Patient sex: M
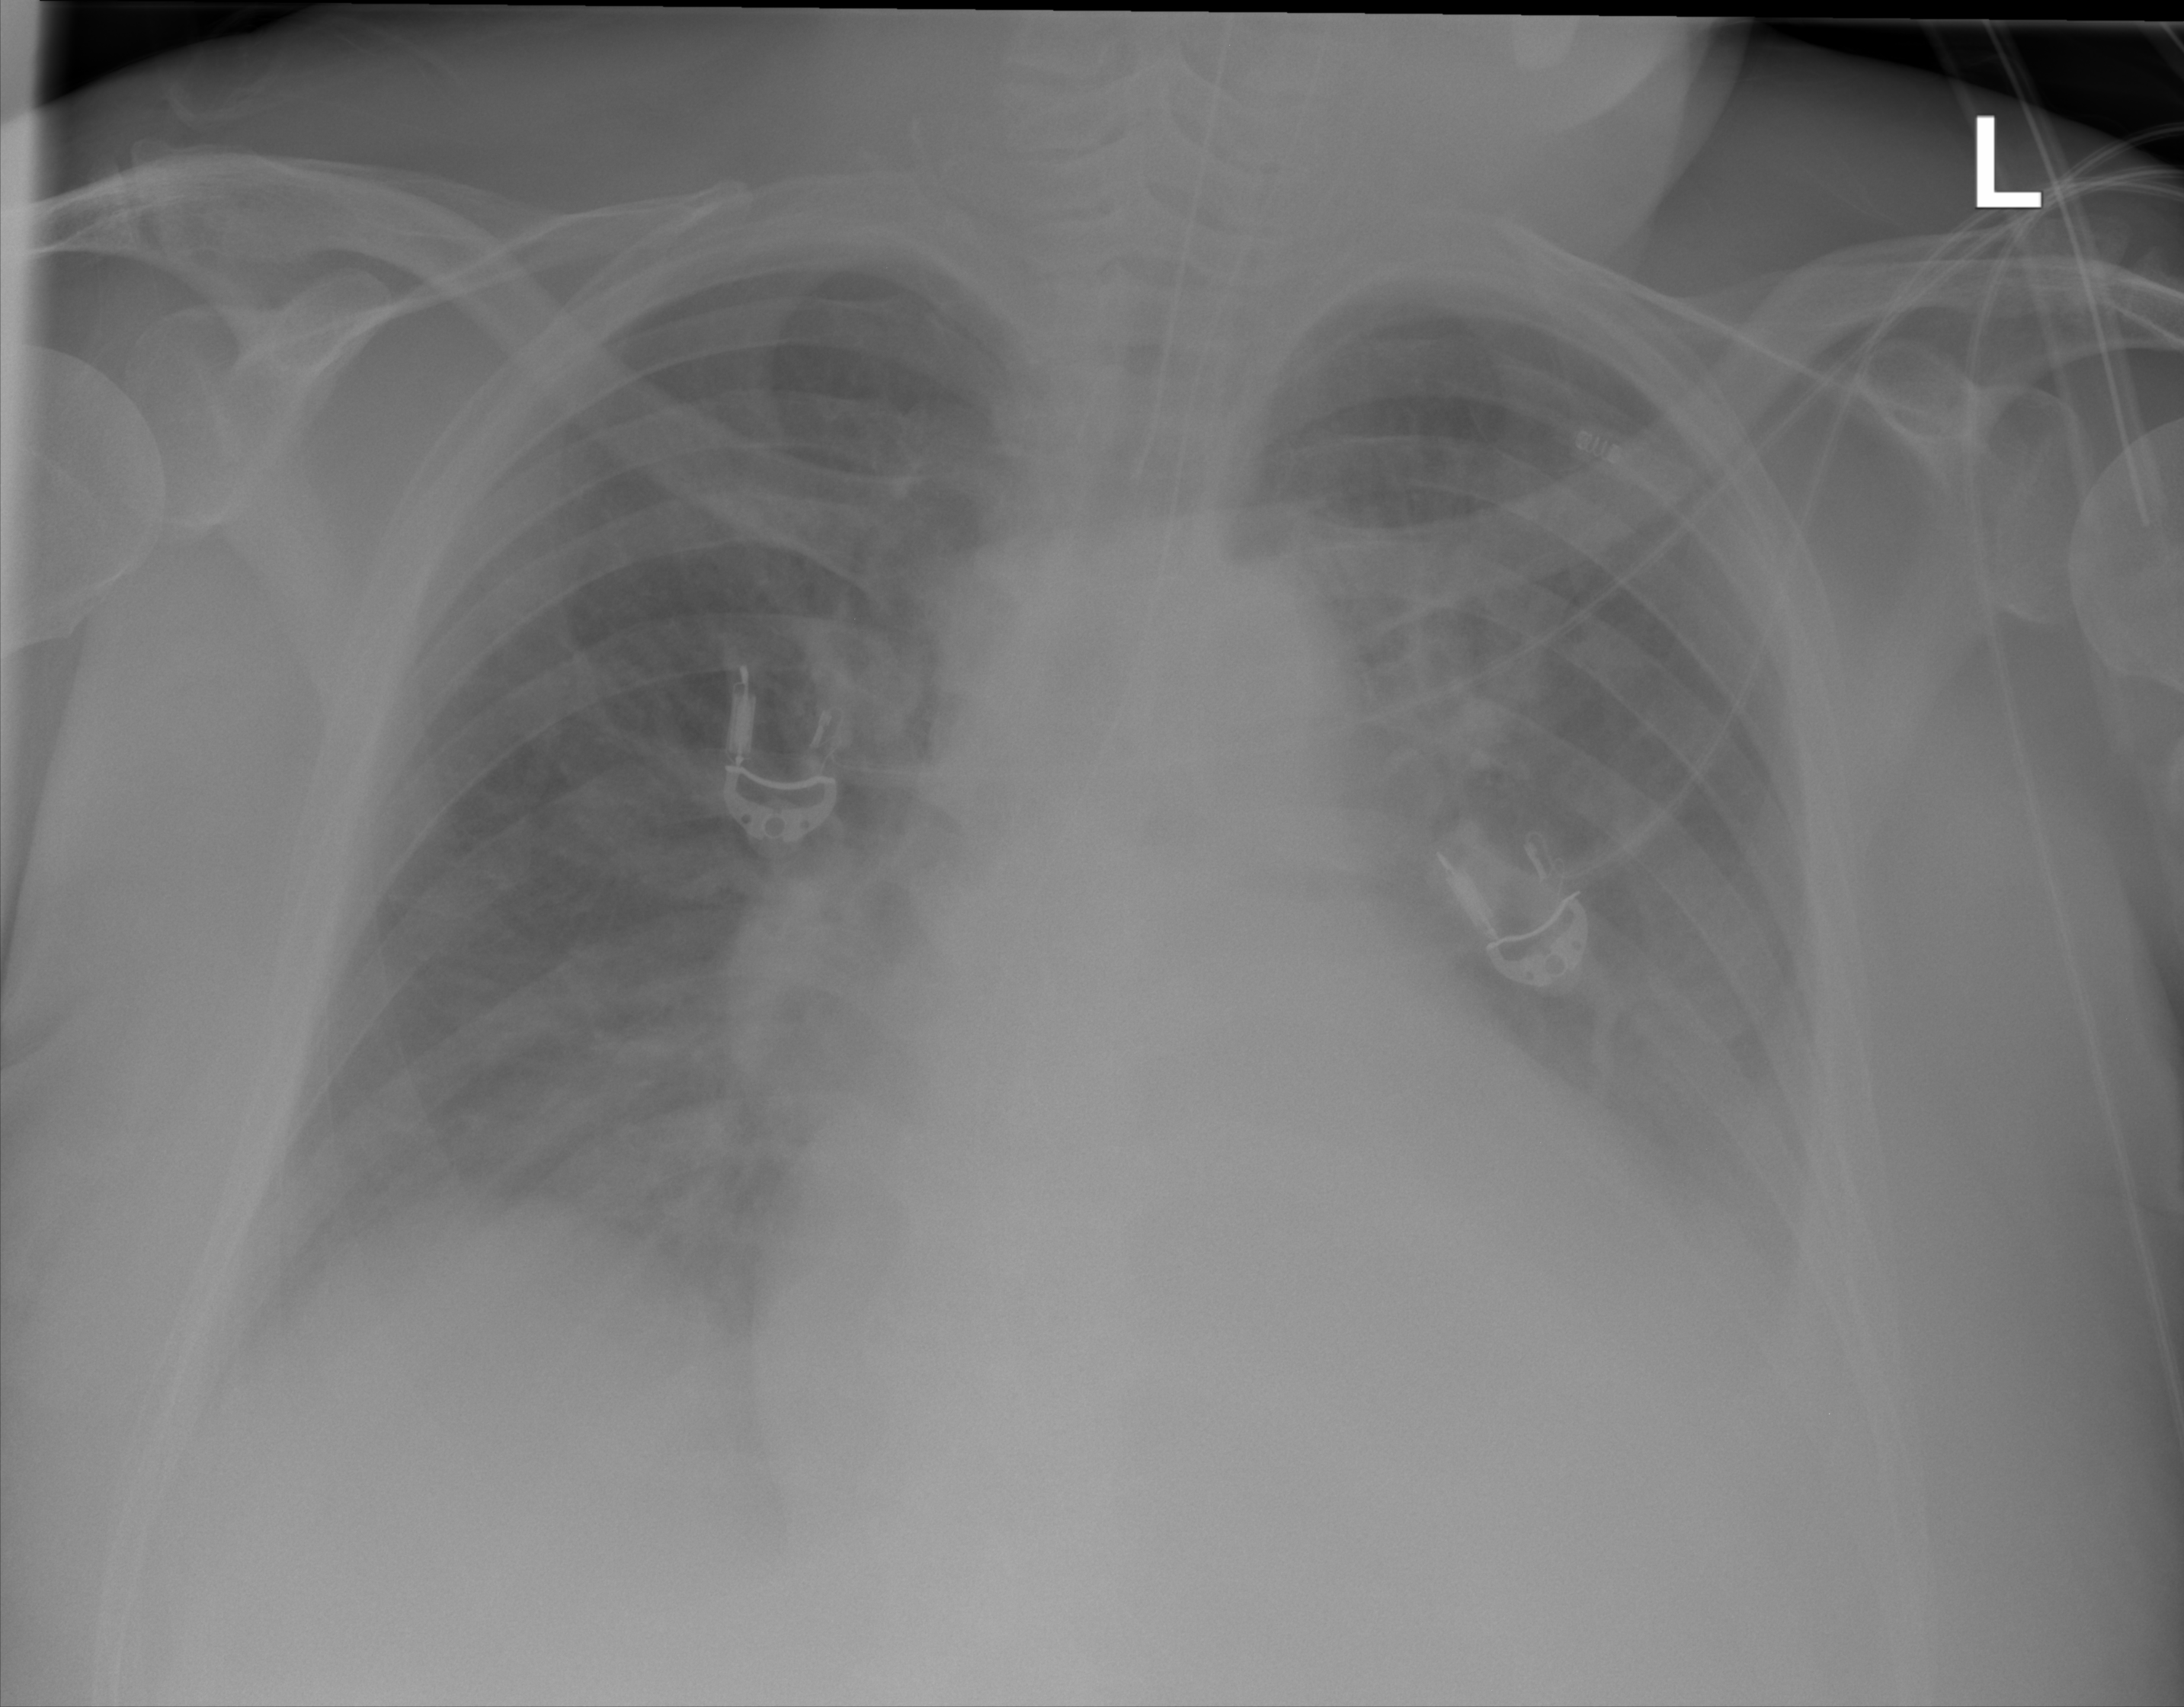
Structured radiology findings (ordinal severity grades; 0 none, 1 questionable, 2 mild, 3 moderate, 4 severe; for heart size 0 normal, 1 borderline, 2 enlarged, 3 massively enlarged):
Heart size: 2
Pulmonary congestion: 2
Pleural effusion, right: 1
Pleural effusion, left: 2
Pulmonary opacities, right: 1
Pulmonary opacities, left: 0
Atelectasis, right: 2
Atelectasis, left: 2